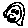
Label: smiley face